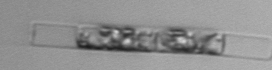
Label: Leptocylindrus